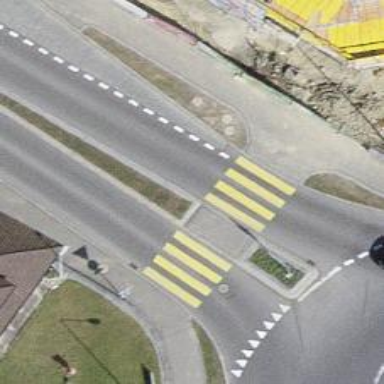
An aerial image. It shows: Footway crossing.